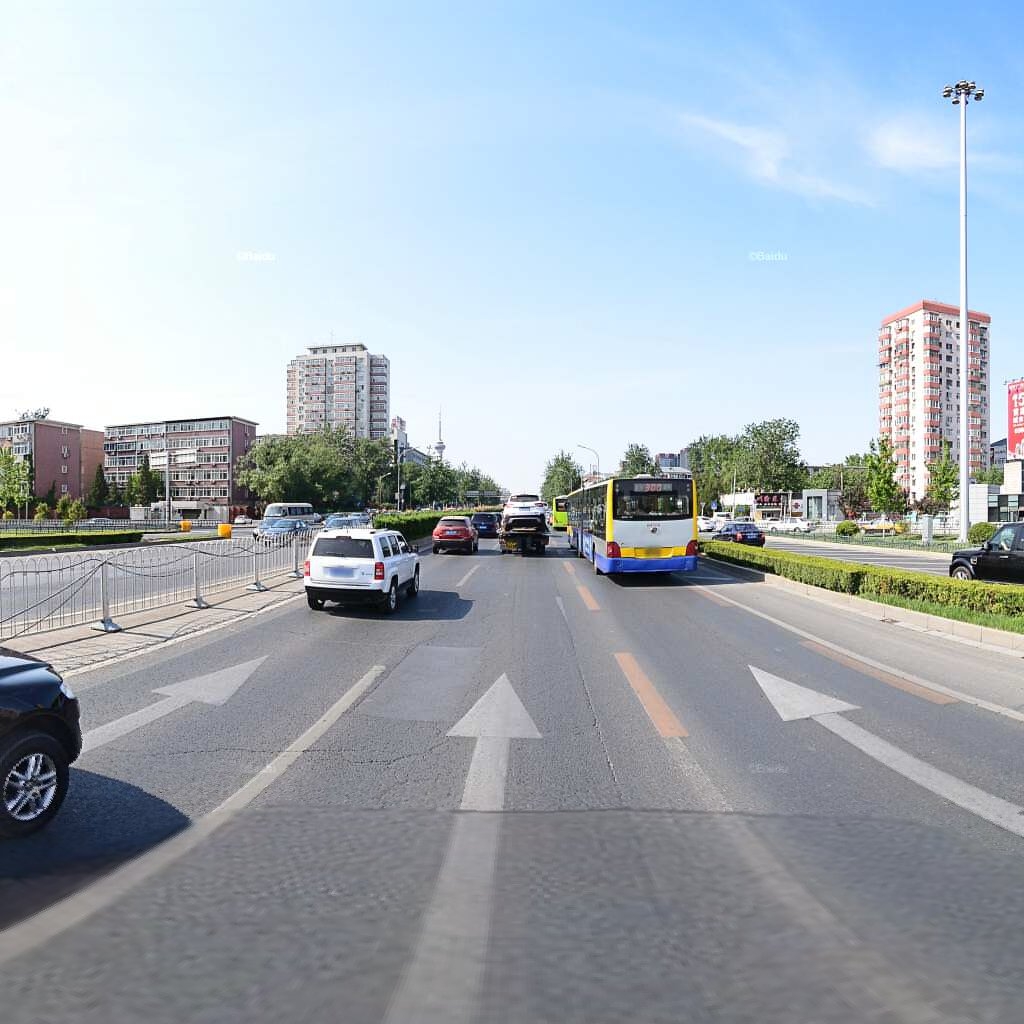
Region: Haidian
Road damage annotations: longitudinal crack, transverse crack, alligator crack, longitudinal crack